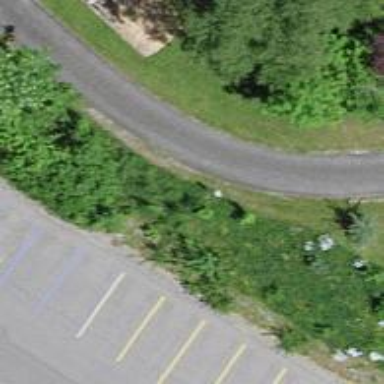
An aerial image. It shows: Footway with excellent trail visibility.